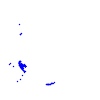
Particle: proton